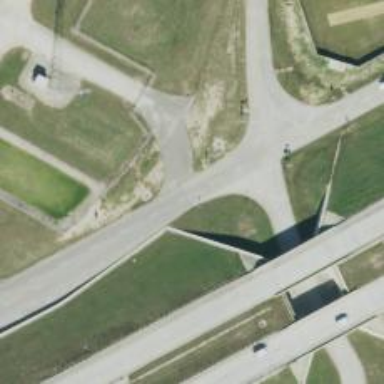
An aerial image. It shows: Tertiary road with frontage road along it.